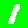
Digit: 1